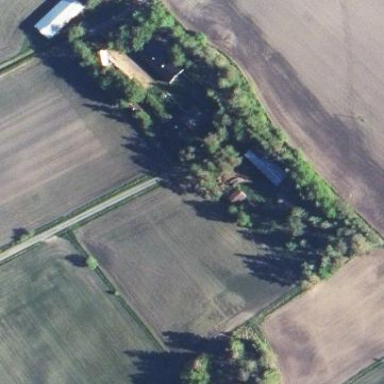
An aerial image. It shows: Farmyard area.